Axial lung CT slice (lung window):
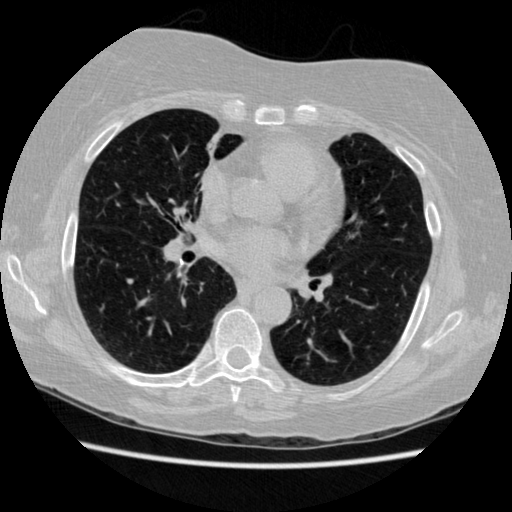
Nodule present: no